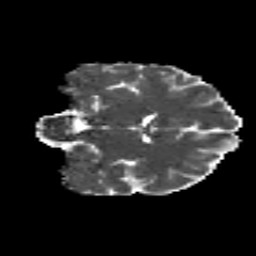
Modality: MD
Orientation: coronal
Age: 24
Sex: female
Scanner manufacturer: siemens
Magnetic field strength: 3 T
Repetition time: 8.8 s
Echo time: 0.085 s